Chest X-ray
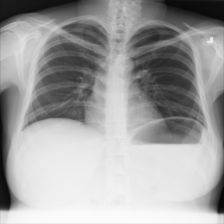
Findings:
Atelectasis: negative
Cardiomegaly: negative
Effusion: negative
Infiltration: negative
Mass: negative
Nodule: negative
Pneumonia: negative
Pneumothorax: negative
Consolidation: negative
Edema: negative
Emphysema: negative
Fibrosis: negative
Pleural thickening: negative
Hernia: negative